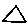
Label: triangle